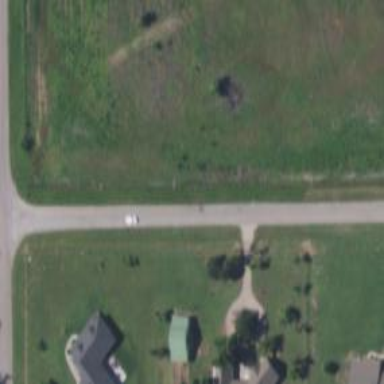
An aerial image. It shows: Tertiary road.